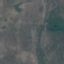
Land use / land cover: HerbaceousVegetation